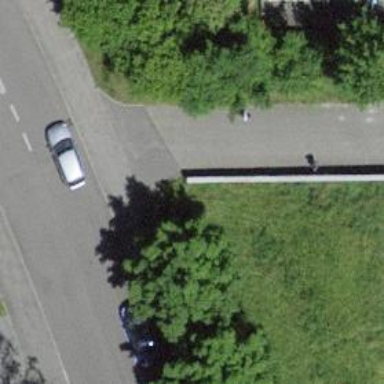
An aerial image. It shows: Wall is shown in the image.